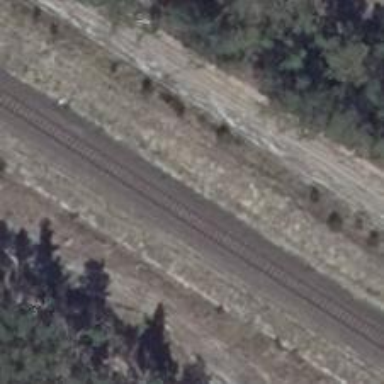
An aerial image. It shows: Railway milestone.